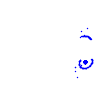
Particle: pion